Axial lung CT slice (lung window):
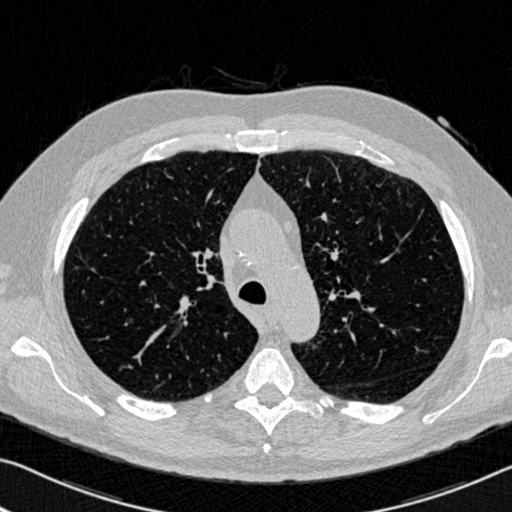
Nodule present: no